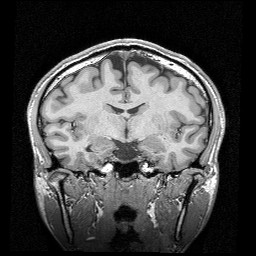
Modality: T1w
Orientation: sagittal